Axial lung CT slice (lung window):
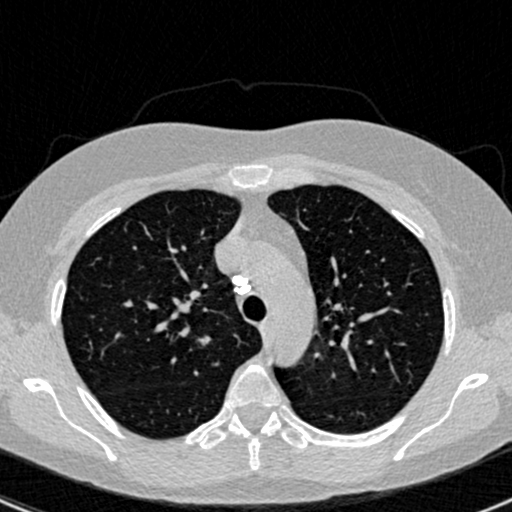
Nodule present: no